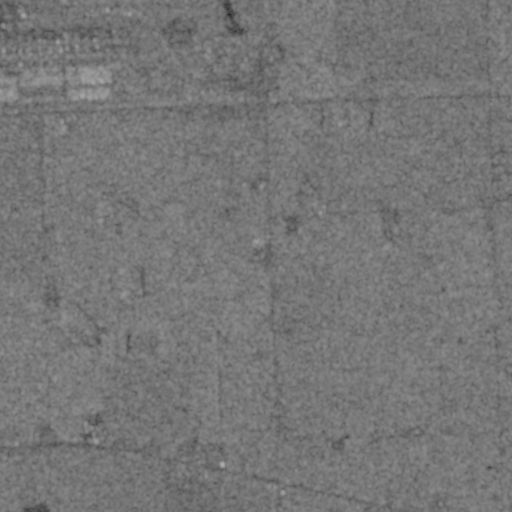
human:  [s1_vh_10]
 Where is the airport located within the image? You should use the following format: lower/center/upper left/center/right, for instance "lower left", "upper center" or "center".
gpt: The airport is located in the upper left of the image.
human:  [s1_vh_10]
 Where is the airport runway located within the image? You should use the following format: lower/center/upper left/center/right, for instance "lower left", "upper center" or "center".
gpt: The airport runway is located in the upper left of the image.
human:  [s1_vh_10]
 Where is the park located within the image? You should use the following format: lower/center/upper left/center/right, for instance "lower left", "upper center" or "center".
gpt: The park is located in the lower left of the image.
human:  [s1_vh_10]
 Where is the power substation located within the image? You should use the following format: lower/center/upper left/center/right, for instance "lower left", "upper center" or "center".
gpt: The power substation is located in the upper center of the image.
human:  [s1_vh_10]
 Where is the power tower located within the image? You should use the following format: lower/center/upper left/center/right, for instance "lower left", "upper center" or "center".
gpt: The power tower is located in the lower left of the image.
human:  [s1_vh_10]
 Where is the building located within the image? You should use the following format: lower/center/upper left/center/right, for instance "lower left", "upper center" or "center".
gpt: The building is located in the upper left of the image.
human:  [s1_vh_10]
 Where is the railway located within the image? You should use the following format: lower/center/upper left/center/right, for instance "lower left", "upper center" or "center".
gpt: The railway is located in the upper of the image.
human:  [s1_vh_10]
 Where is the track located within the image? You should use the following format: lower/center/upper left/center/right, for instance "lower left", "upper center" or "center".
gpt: There is no track in the image.

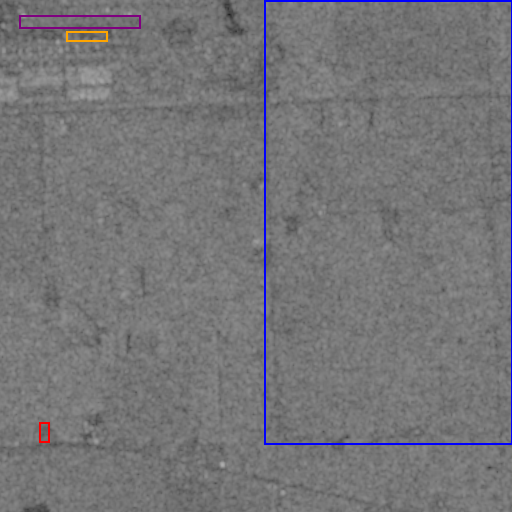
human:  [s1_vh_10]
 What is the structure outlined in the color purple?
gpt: The structure outlined in purple is an airport.
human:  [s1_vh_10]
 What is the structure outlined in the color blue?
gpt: The structure outlined in blue is a crop field.
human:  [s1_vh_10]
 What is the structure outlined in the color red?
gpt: The structure outlined in red is a park.
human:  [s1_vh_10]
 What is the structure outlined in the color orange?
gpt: The structure outlined in orange is a building.
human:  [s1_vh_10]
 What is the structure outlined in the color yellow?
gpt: There is no yellow outline.